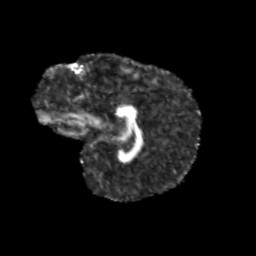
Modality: FA
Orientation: sagittal
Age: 11
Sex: male
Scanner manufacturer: siemens
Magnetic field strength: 3 T
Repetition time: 3.8 s
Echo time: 0.07 s